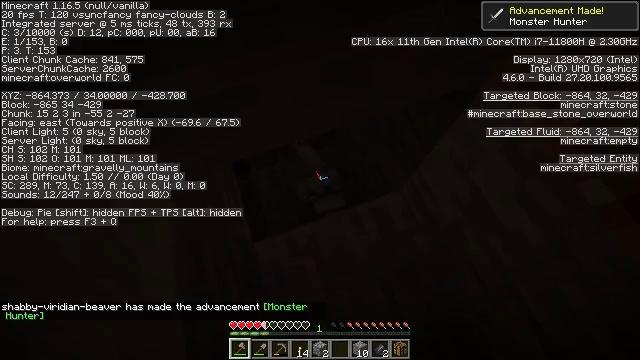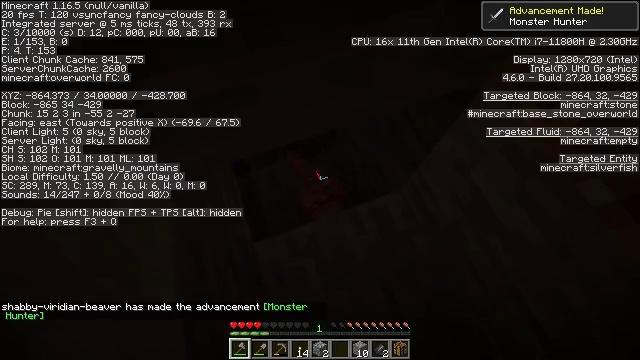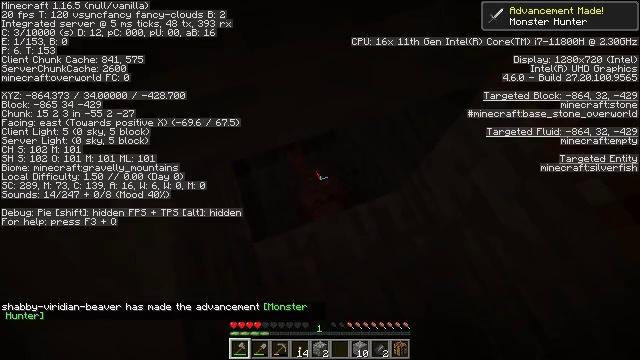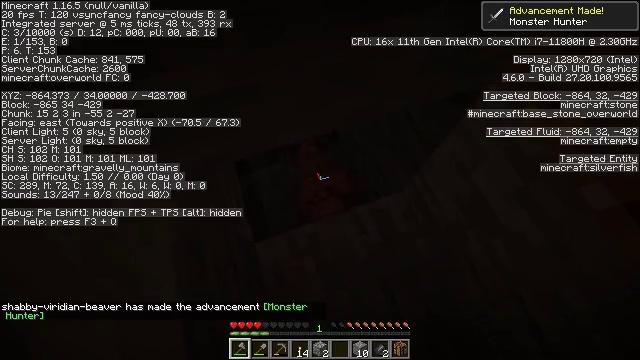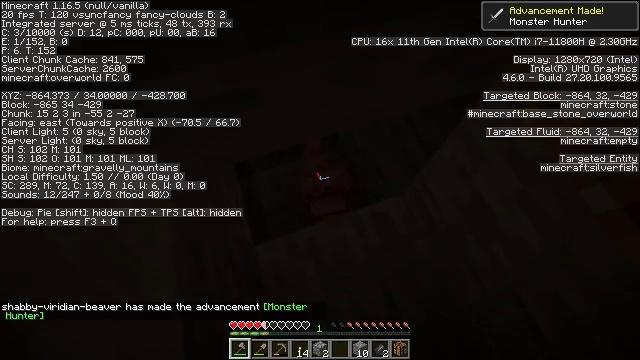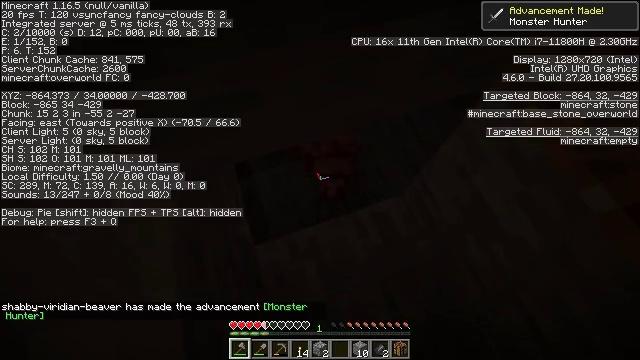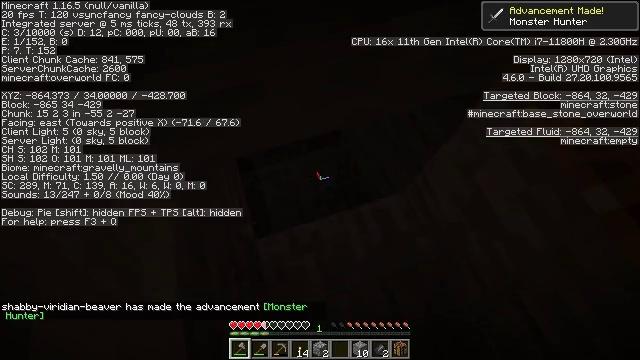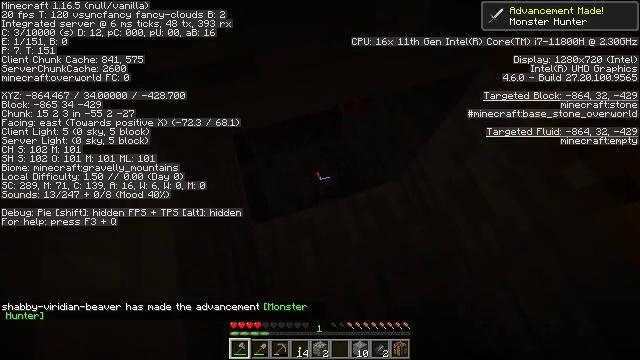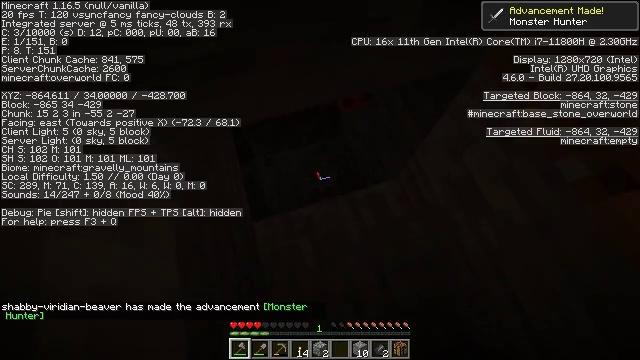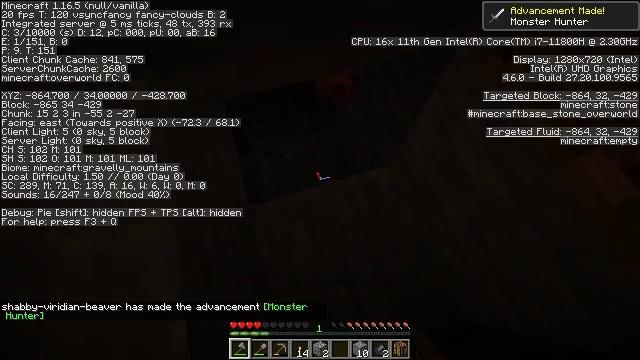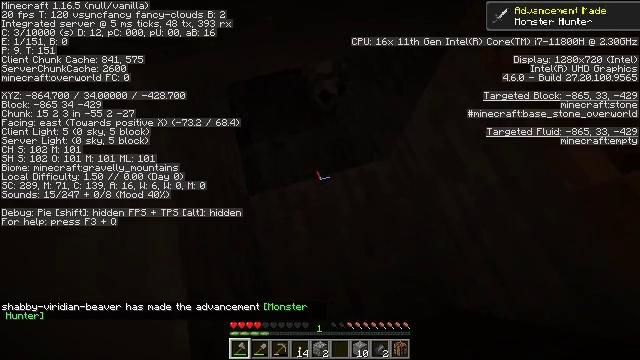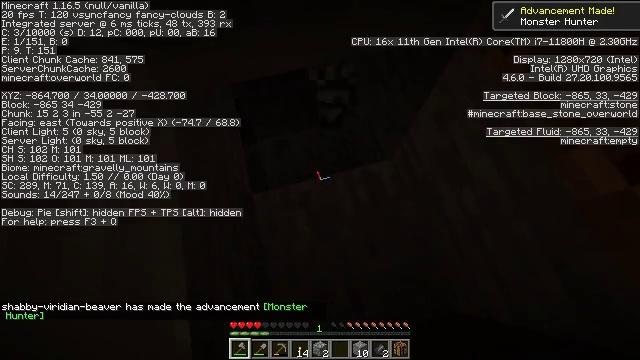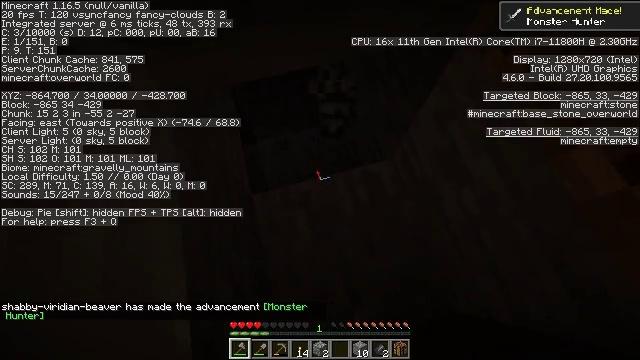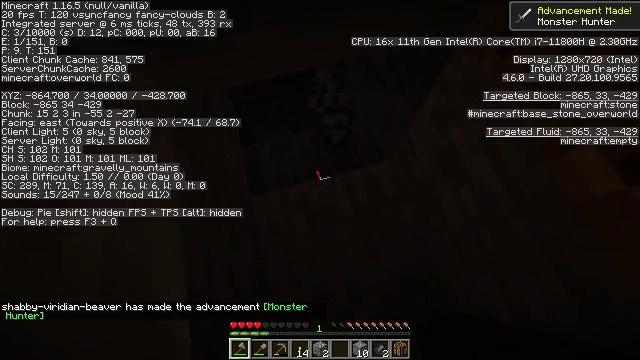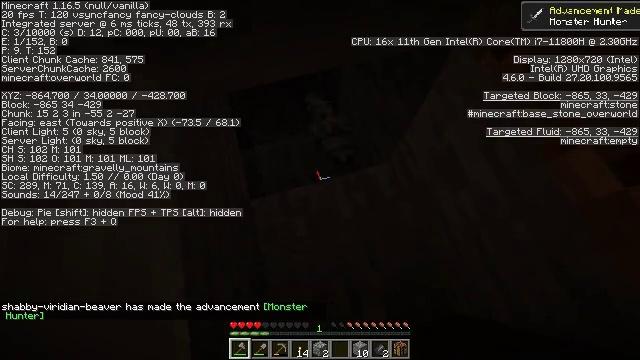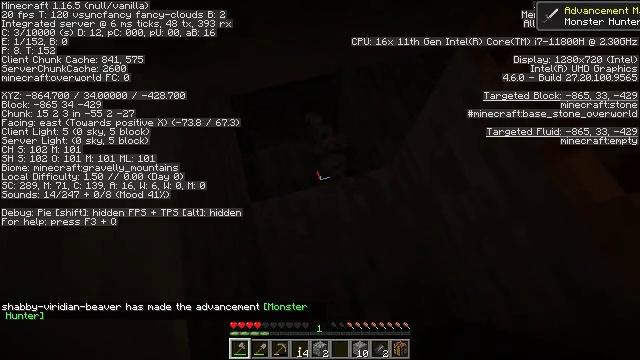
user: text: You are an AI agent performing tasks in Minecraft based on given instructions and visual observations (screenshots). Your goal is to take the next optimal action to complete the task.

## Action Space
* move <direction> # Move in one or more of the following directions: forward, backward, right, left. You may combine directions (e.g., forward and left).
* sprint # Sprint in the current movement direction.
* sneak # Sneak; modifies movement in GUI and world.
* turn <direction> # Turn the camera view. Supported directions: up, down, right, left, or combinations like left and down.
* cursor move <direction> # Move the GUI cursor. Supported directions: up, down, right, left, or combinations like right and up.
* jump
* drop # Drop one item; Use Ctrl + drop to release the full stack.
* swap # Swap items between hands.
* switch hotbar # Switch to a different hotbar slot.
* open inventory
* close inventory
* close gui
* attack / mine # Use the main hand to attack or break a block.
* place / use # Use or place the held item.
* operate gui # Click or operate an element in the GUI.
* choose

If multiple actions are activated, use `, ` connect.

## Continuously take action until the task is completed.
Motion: motion action
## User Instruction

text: Combat the silverfish.
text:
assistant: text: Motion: sprint, attack / mine
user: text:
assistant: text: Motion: sprint, attack / mine
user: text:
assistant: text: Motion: sprint
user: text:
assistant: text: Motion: sprint, attack / mine
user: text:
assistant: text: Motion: sprint, attack / mine
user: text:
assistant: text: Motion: sprint, turn left and down, attack / mine
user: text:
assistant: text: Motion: move back, attack / mine
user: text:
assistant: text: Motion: move back, attack / mine
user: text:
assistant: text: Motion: move back, attack / mine
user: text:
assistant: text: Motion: move back, attack / mine
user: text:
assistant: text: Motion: move back, turn left
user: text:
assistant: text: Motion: move back, attack / mine
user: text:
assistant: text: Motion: move back, attack / mine
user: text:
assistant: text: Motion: move back, attack / mine
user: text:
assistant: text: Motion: move back
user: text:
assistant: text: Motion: move back, turn left and up
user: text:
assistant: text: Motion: move back, turn up
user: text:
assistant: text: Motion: move back, turn right and up
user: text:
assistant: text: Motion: move back, attack / mine
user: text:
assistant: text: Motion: attack / mine
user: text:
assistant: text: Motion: attack / mine
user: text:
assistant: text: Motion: no_op
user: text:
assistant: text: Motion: turn right, attack / mine
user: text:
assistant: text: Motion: attack / mine